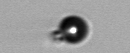
Label: bead